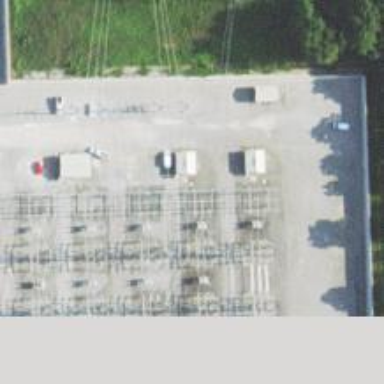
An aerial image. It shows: Switch used for power control.